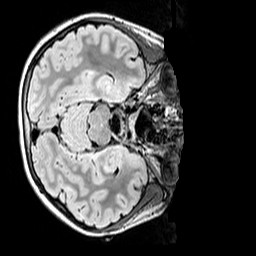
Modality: FLAIR
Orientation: axial
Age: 11
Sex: female
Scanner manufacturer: siemens
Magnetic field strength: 3 T
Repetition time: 5 s
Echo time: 0.388 s